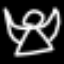
Label: angel